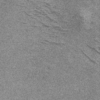
Label: not_dusty